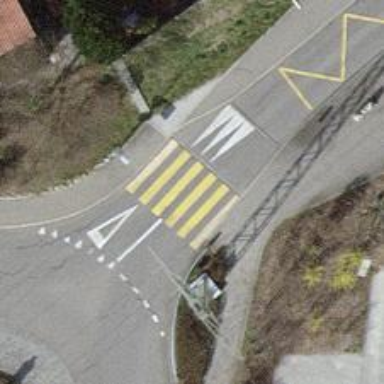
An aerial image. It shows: Zebra crossing on the road.